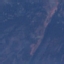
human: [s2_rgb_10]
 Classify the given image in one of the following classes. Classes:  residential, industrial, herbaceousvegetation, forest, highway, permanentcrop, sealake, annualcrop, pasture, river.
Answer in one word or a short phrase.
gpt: HerbaceousVegetation